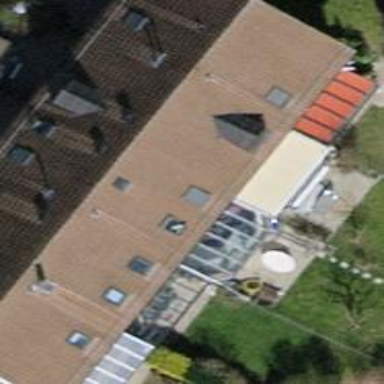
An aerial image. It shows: Residential building with pitched roof.